八年级 · 度量几何学
如图, 平行四边形 $A B C D$ 的面积为 $a c m^{2}$, 对角线交于点 $O$; 以 $A B 、 A O$ 为邻边作平行四边形 $A O C_{1} B$, 连接 $A C_{1}$ 交 $B D$ 于 $O_{1}$, 以 $A B 、$ $A O_{1}$ 为邻边作平行四边形 $A O_{1} C_{2} B ; \ldots ;$ 依此类推, 则平行四边形 $A O_{n-1} C_{n} B$ 的面积为 $(\quad) \mathrm{cm}^{2}$.

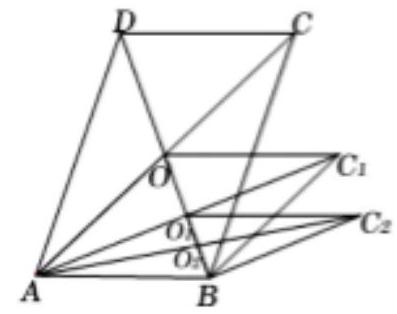
A. $\left(\frac{1}{2}\right)^{n-1} a$
B. $\left(\frac{1}{2}\right)^{n} a$
C. $\left(\frac{1}{2}\right)^{n+1} a$
D. $\left(\frac{1}{3}\right)^{n} a$
答案: B
解析: :四边形 $A B C D$ 是平行四边形,

$\therefore O_{1} A=O_{1} C_{1}, O_{1} B=O_{1} O$,

$$
\therefore S_{\triangle A O_{1} B}=\frac{1}{2} S_{\triangle A B C_{1}}
$$

$=\frac{1}{4} S_{\square A B C D}=\frac{a}{4} \mathrm{~cm}^{2}$,
$\therefore$ 平行四边形 $A B C_{1} O$ 的面积是: $\frac{a}{2} \mathrm{~cm}^{2}$,

同理平行四边形 $A B C_{2} O_{1}$ 的面积是 $\frac{a}{4}=\left(\frac{1}{2}\right)^{2} a \mathrm{~cm}^{2}$,

平行四边形 $A B C_{3} O_{2}$ 的面积是 $\frac{a}{8}=\left(\frac{1}{2}\right)^{3} a c m^{2}$,

平行四边形 $A B C_{4} O_{3}$ 的面积是 $\frac{a}{16}=\left(\frac{1}{2}\right)^{4} a \mathrm{am}^{2}$,

平行四边形 $A B C_{5} O_{4}$ 的面积是 $\frac{a}{32}=\left(\frac{1}{2}\right)^{5} \mathrm{~cm}^{2}$,

...以此类推 $A O_{n-1} C_{n} B$ 的面积为: $\left(\frac{1}{2}\right)^{n} a$.

故选 $B$.